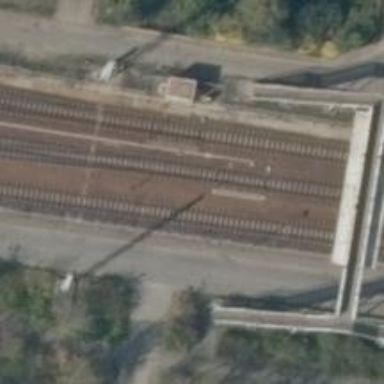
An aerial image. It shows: Railway switch.